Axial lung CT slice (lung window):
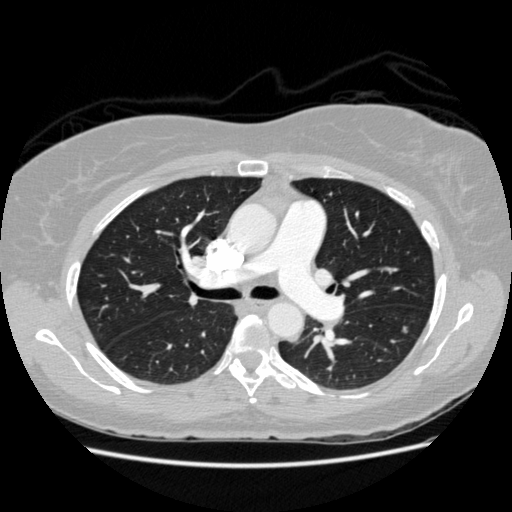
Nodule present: yes
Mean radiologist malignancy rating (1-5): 2